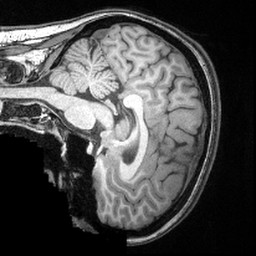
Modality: T1w
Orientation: sagittal
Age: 29
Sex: female
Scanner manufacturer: siemens
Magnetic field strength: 3 T
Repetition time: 2.4 s
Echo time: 0.00374 s